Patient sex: M
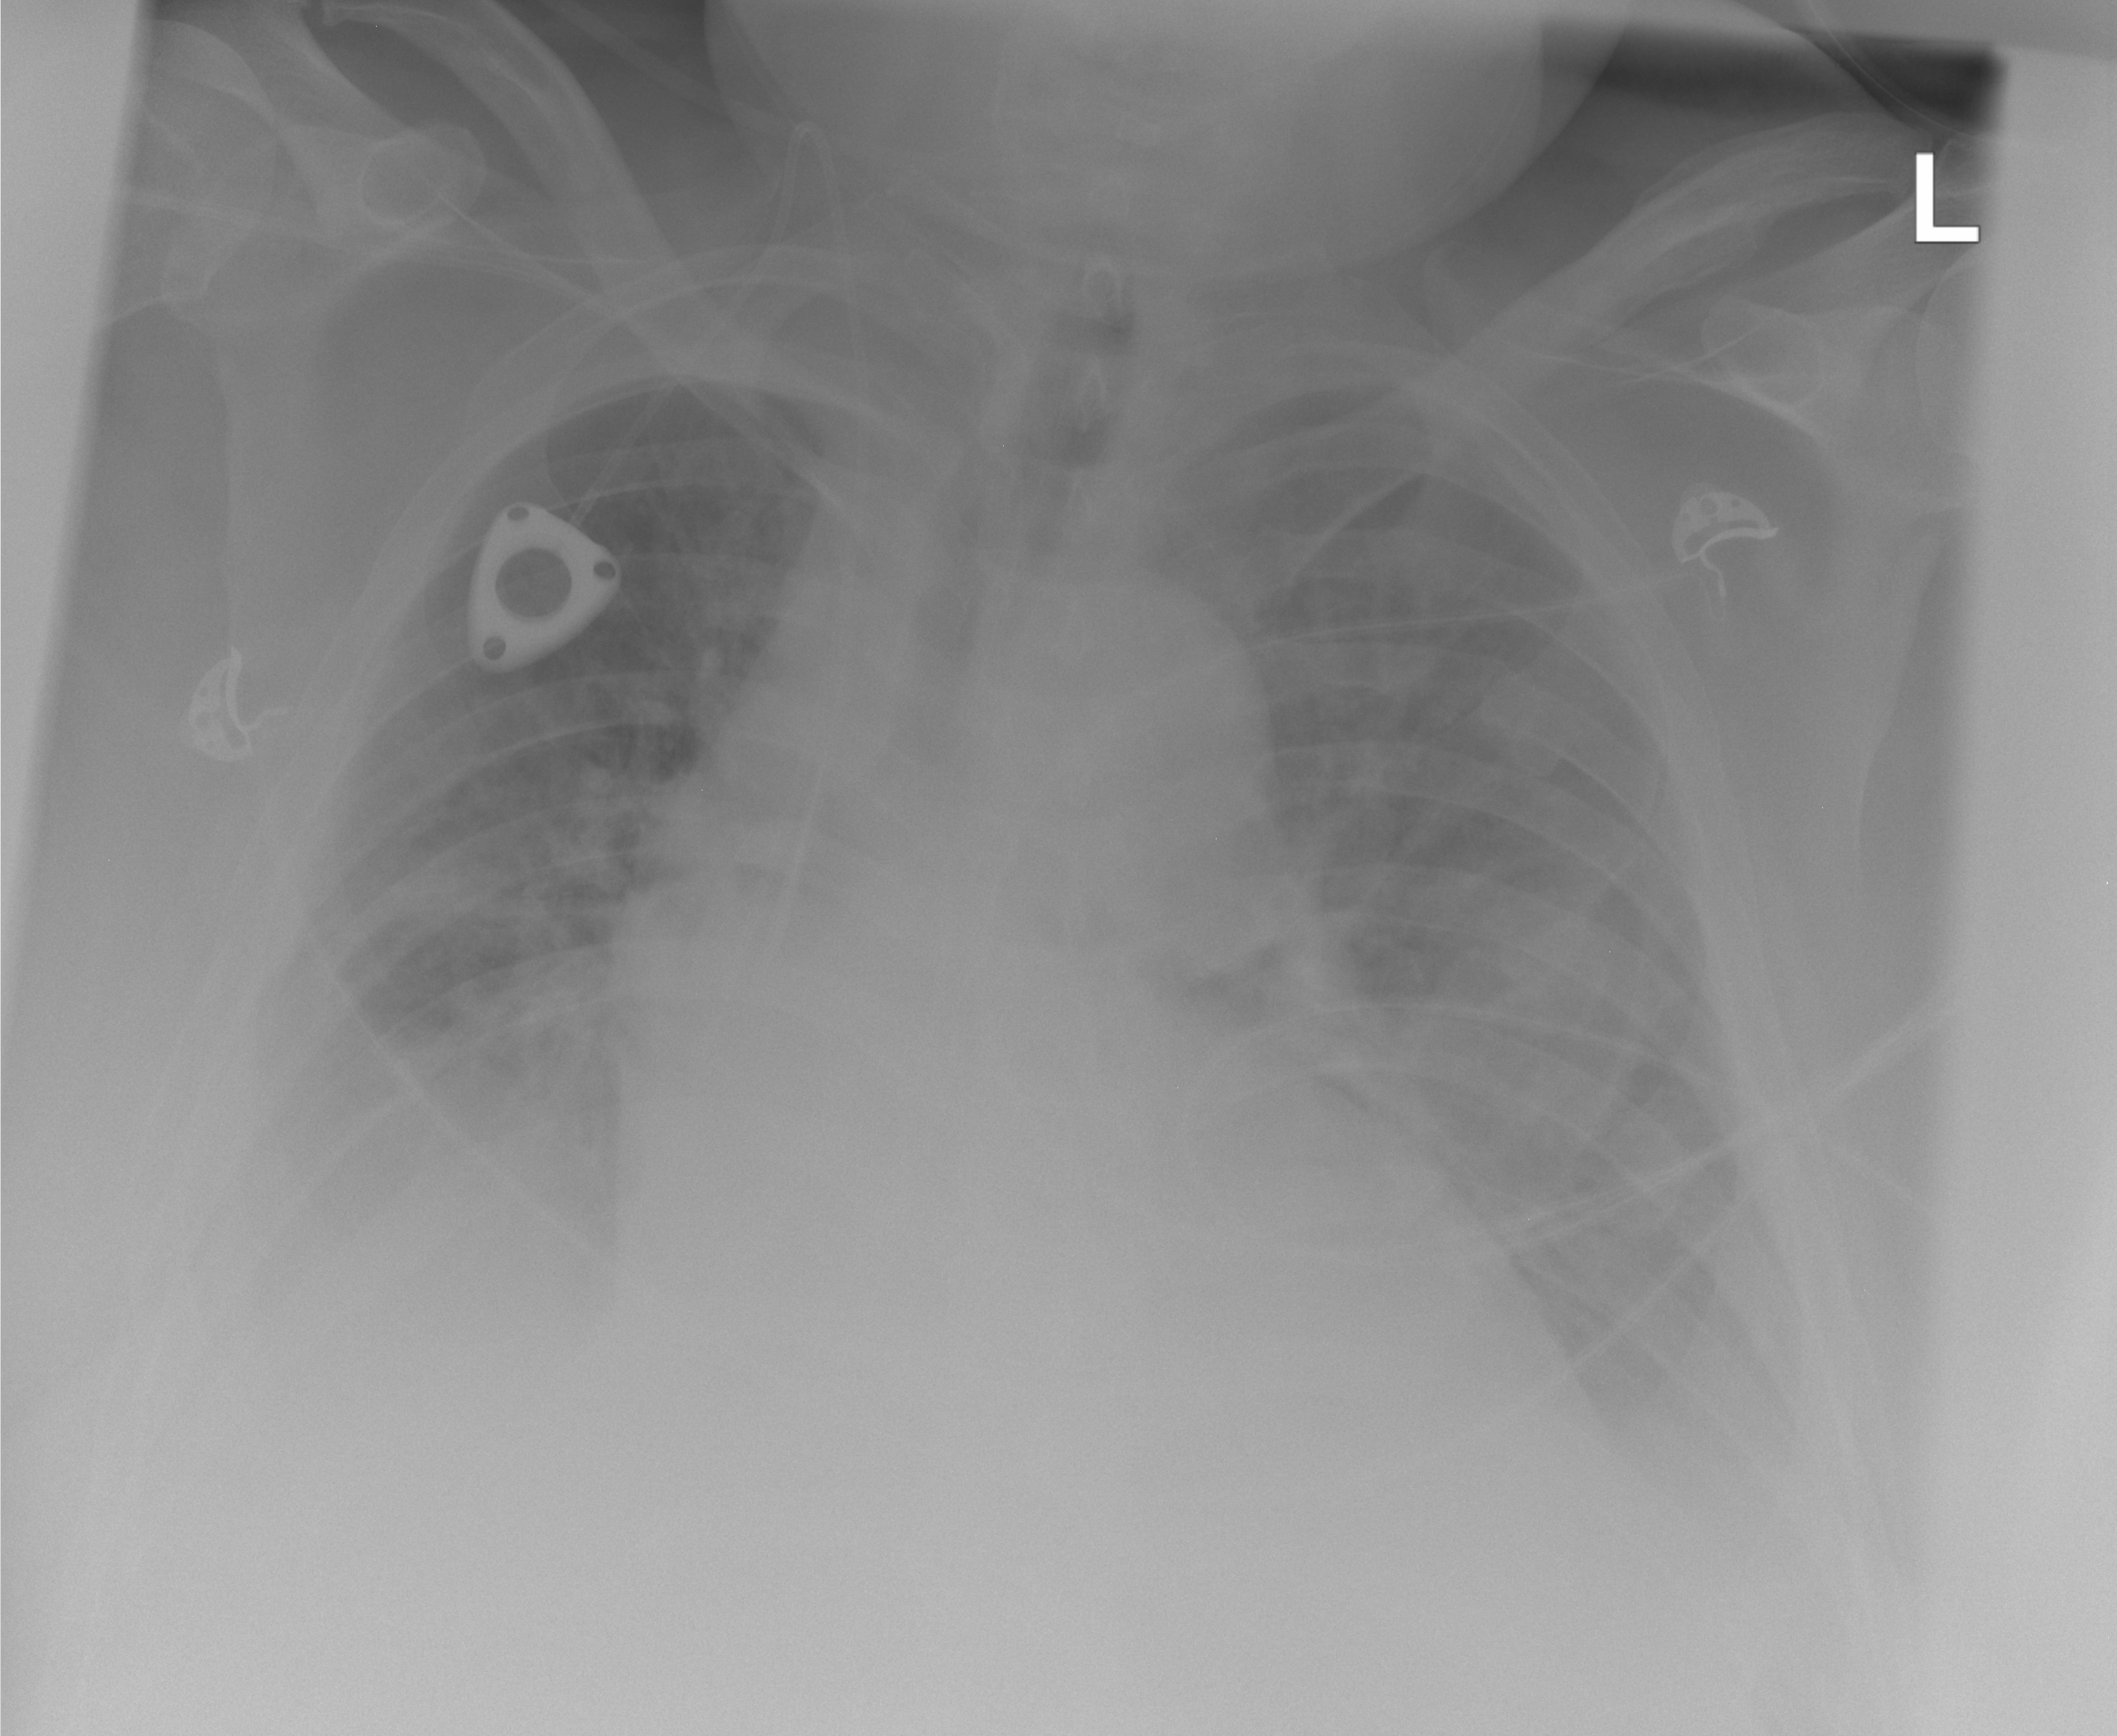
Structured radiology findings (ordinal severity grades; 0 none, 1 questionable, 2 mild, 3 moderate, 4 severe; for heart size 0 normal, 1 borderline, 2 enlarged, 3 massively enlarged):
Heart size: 2
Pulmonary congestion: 2
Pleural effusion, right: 3
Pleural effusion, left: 2
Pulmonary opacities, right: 2
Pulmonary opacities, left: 2
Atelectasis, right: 2
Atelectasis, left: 2